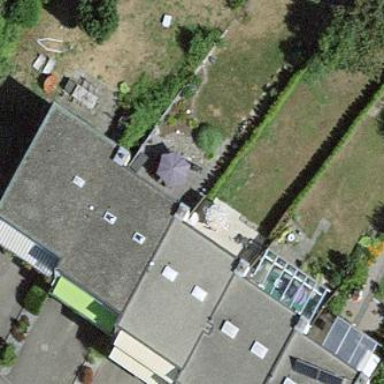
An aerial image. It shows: Flat-roofed terrace building.